Interaction volume radius: 5 \u00c5
Interaction volume height: 10 \u00c5
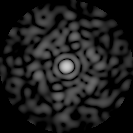
Disorder parameter: 0.8651